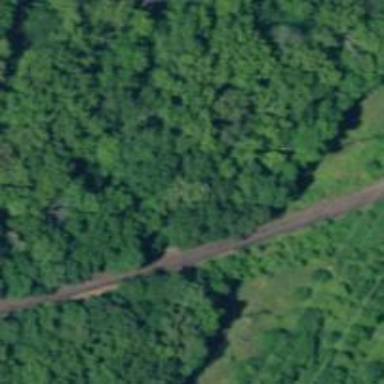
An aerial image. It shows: Railway track.